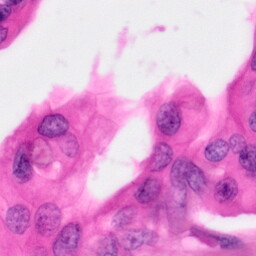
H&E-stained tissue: Pancreatic